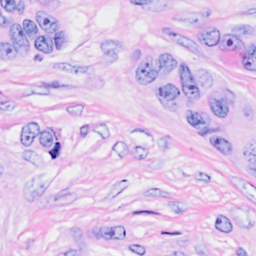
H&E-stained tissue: Breast